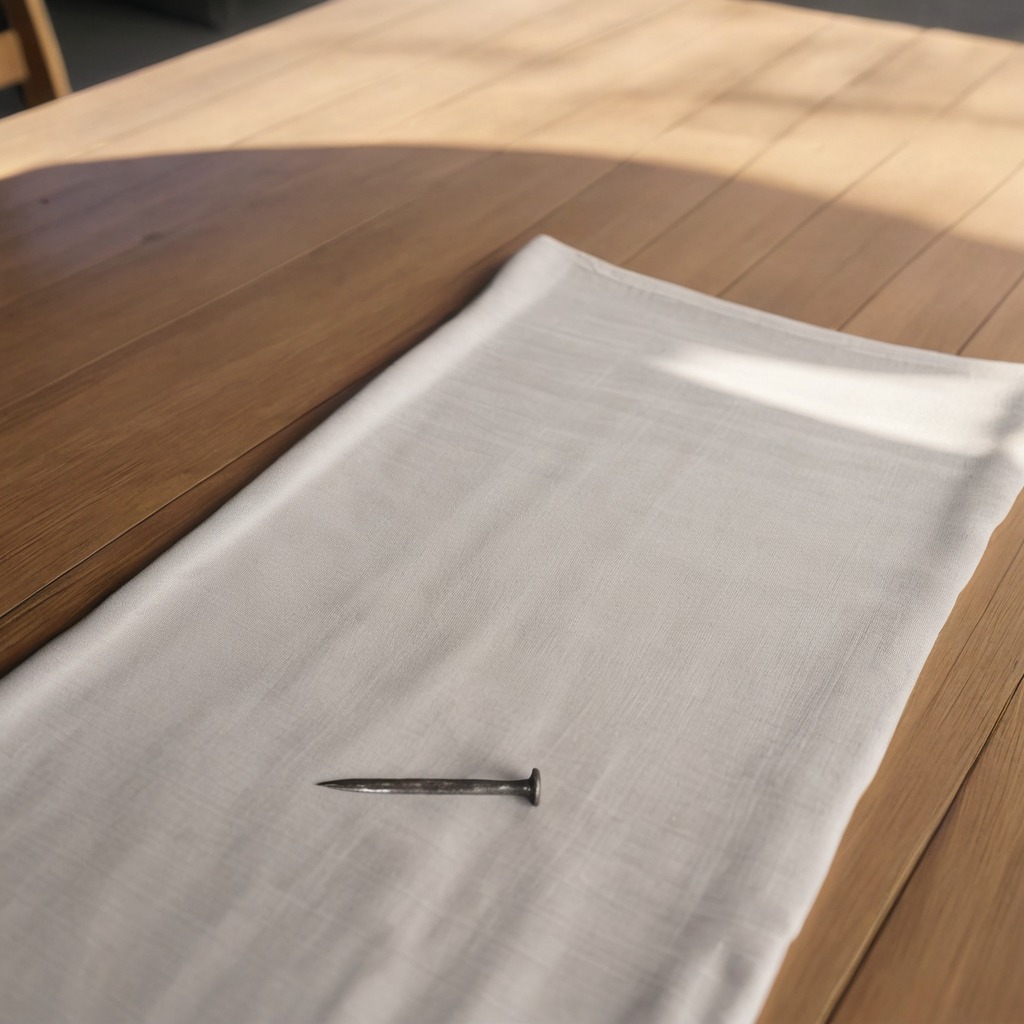
An iron nail lies on the wooden table.